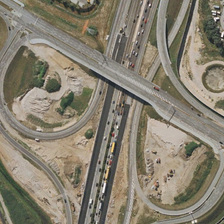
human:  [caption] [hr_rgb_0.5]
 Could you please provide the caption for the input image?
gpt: the viaduct spans a rather bustling road with side roads connecting them .

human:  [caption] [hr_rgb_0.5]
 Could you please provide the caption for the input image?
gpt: a bell mouthed viaduct with two ring shaped road which looks like the two eyes of a owl is on a bareland .

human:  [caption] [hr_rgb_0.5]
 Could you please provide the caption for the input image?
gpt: a bell mouthed viaduct with two ring shaped road is located on a bare ground .

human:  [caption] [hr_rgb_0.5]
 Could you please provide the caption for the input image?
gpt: a bell mouthed viaduct with two ring shaped road which looks like the two eyes of a owl is on a bareland .

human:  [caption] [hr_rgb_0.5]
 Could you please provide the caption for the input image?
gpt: several green plants and yellow barelands are near a viaduct .